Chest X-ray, PA view. Patient: 30 years old, sex F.
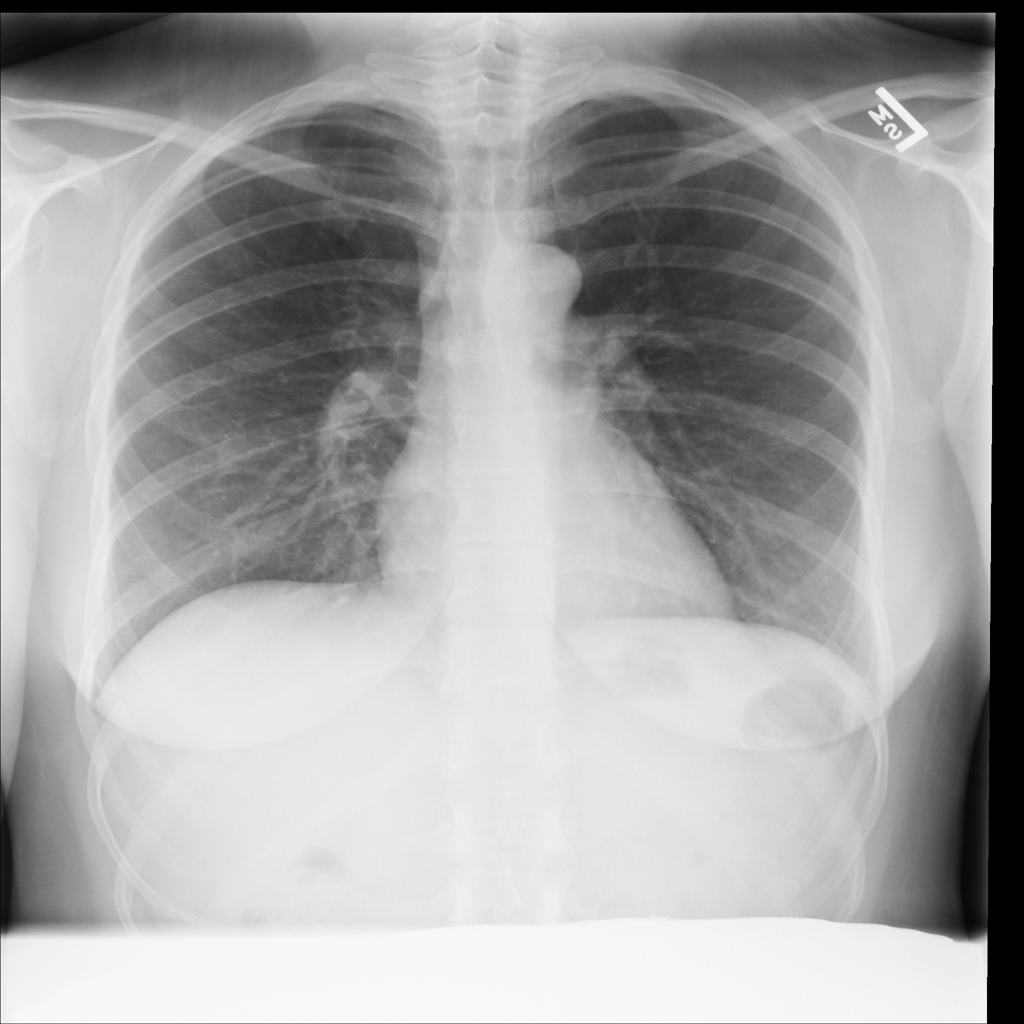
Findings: No Finding